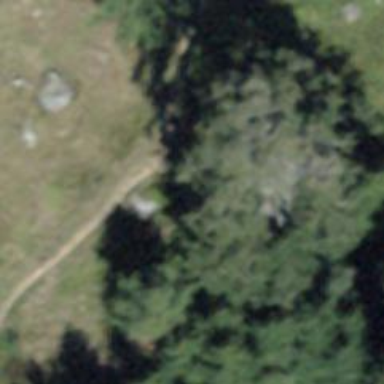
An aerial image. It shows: Ground path.